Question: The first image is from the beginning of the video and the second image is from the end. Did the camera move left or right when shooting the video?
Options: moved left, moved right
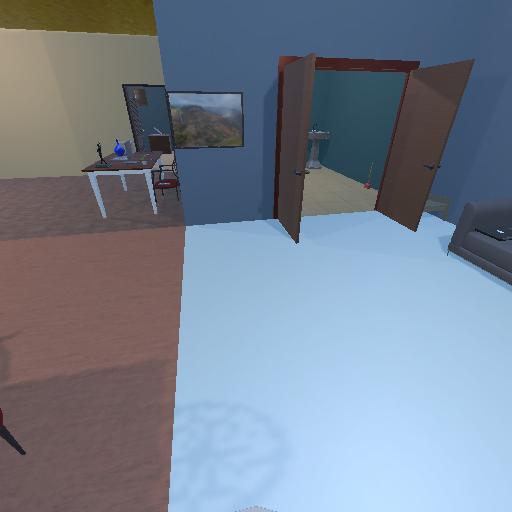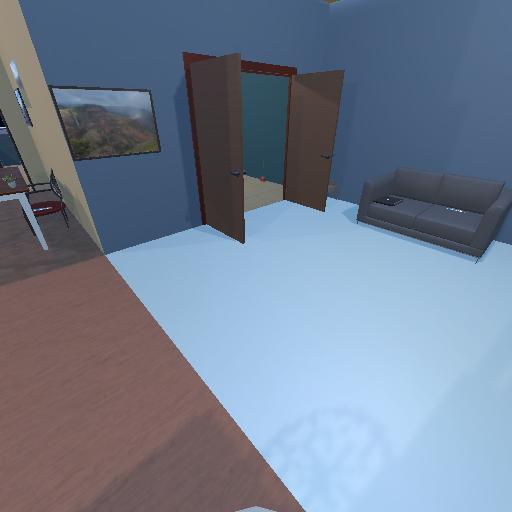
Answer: moved left